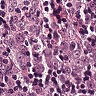
Metastatic tissue present: yes